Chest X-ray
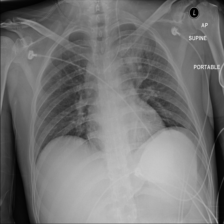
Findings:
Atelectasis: negative
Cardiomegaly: negative
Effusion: negative
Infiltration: negative
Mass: negative
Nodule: negative
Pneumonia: negative
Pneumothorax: negative
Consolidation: negative
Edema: negative
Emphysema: negative
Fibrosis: negative
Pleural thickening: negative
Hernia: negative